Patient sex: F
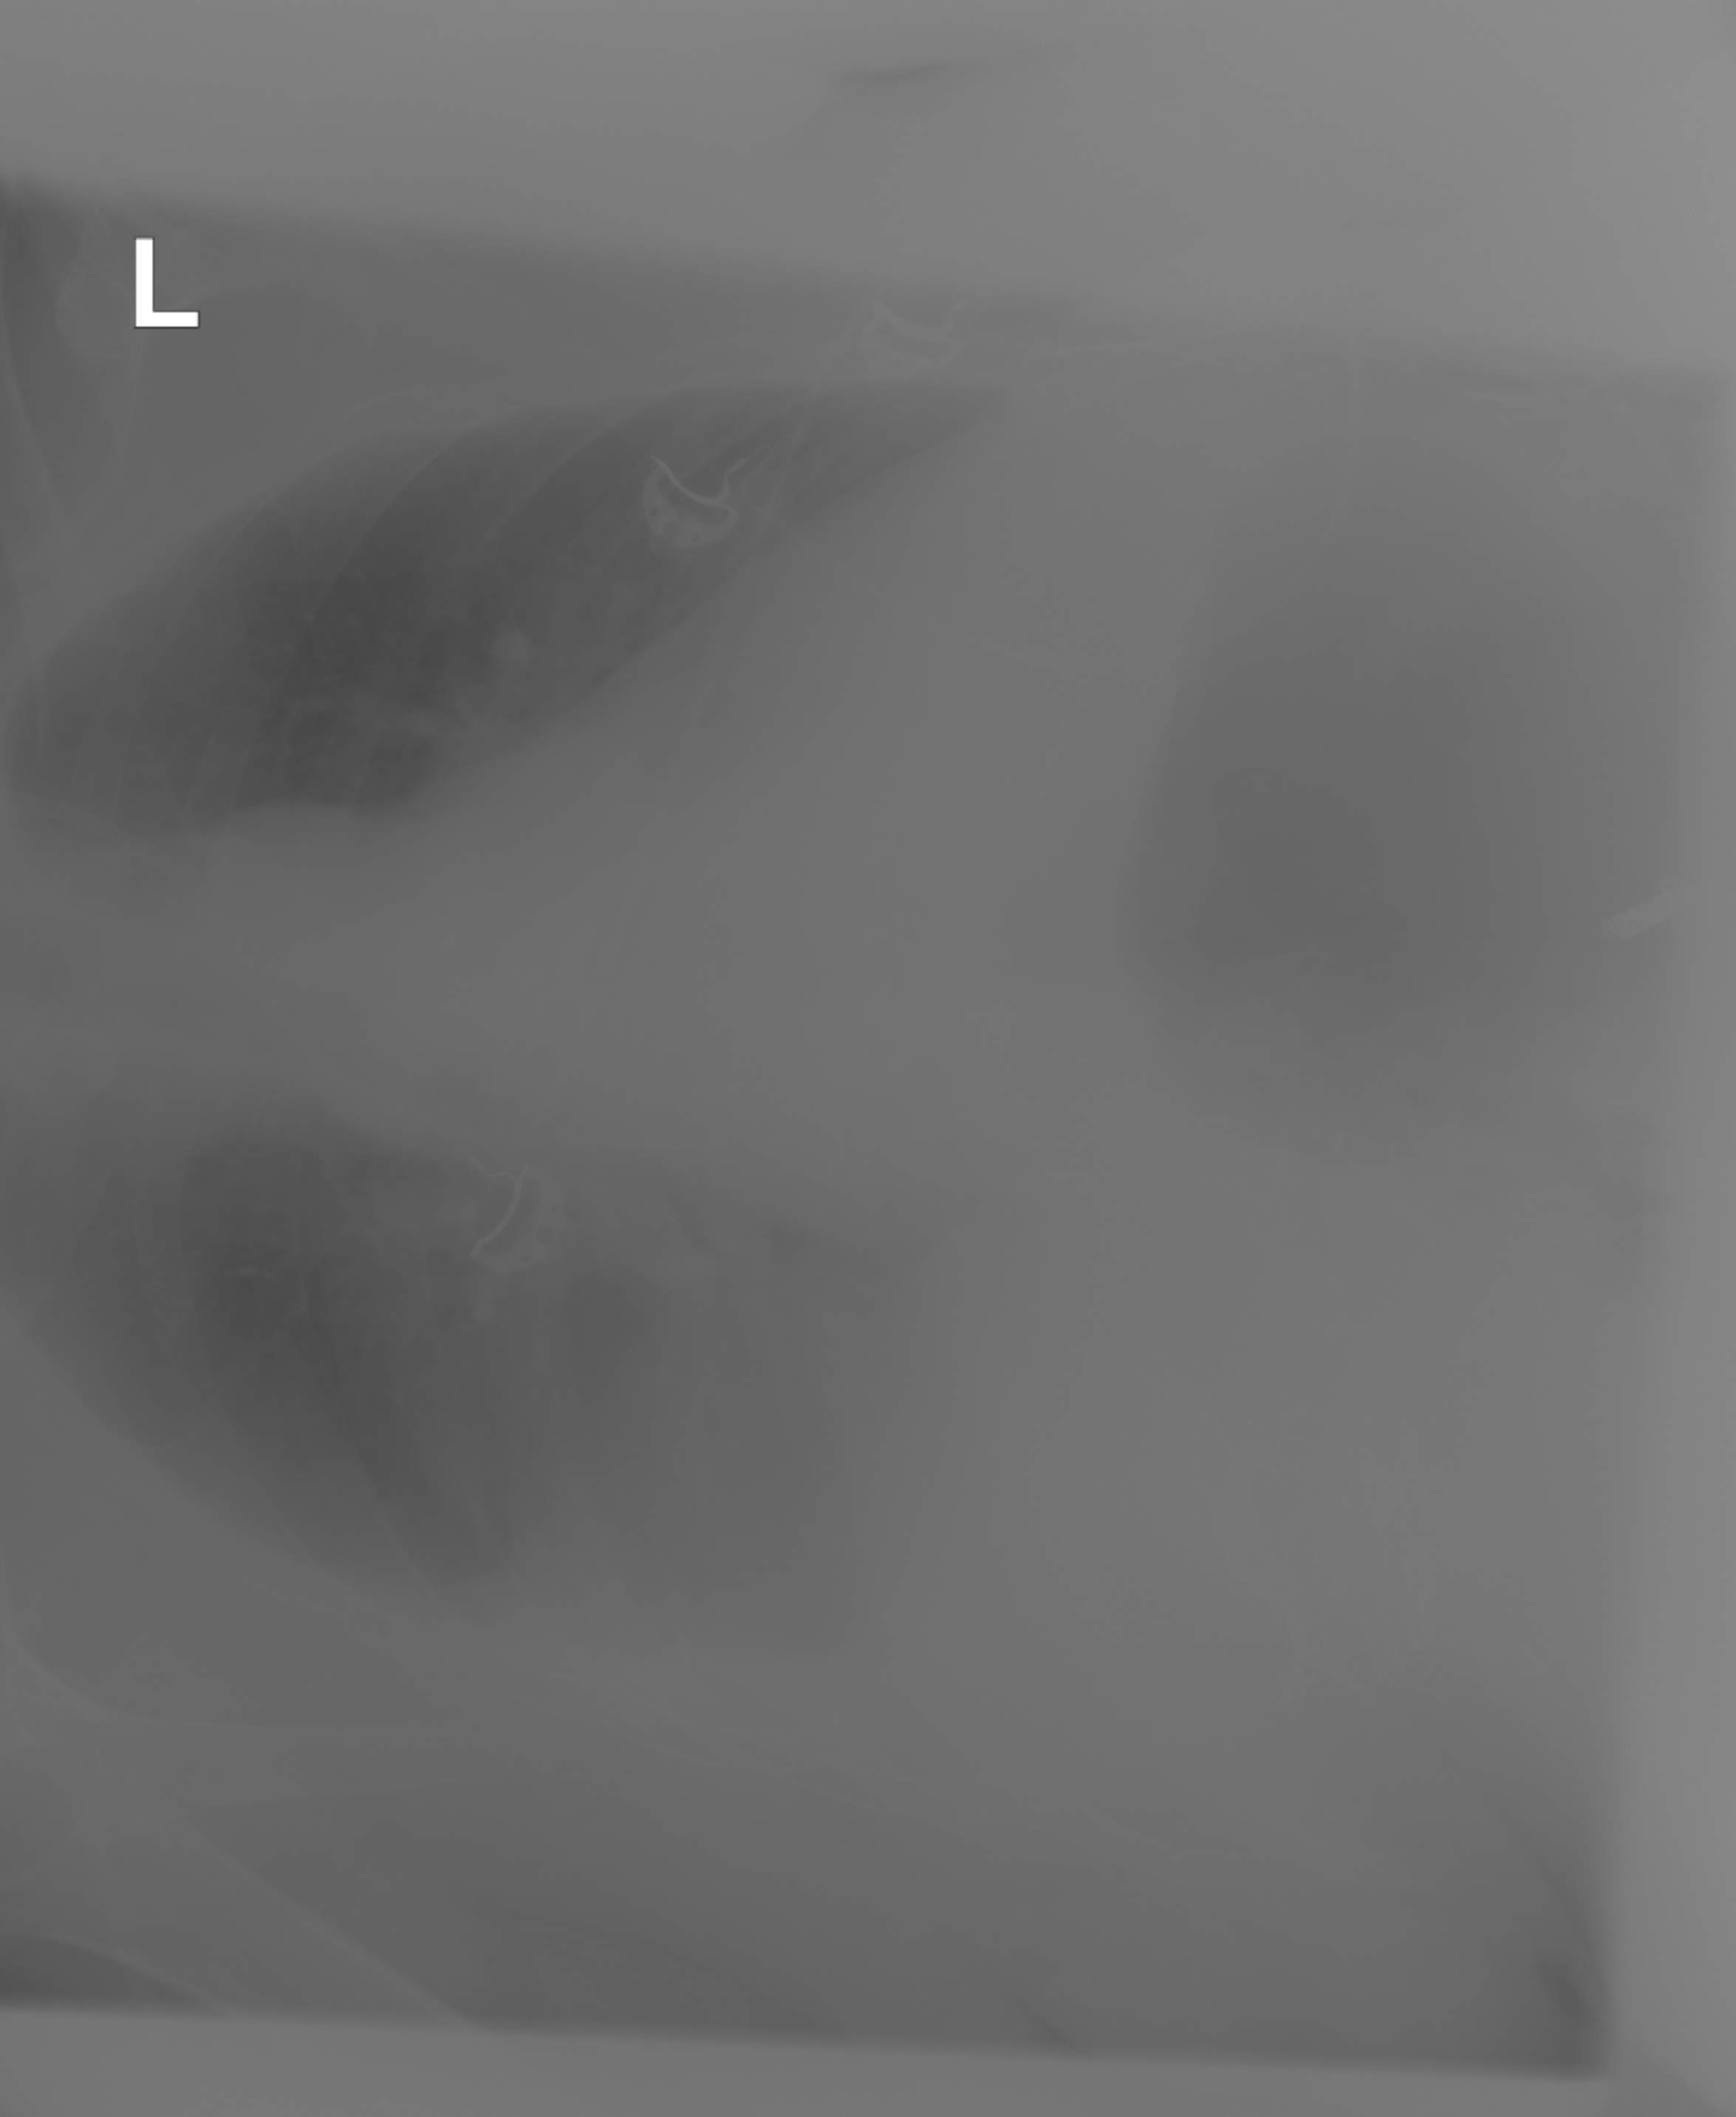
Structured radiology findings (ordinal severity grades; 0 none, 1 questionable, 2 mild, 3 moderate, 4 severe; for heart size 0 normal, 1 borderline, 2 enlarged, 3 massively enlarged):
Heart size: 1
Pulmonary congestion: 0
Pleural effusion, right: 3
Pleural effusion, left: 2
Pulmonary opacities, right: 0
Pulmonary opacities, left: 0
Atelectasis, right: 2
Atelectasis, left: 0